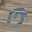
Label: 0